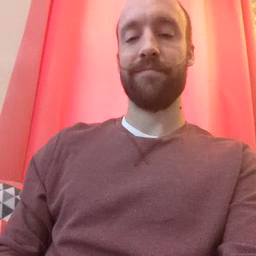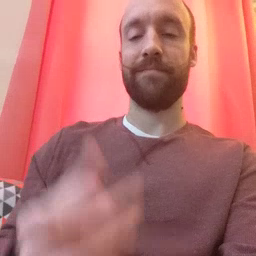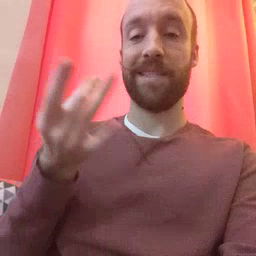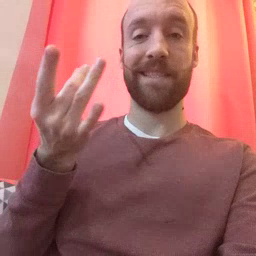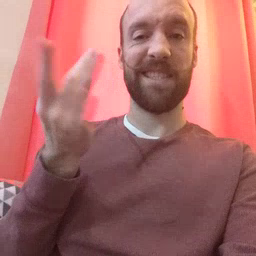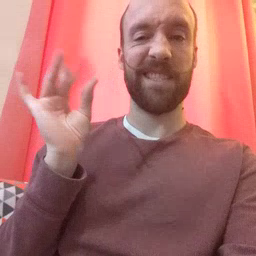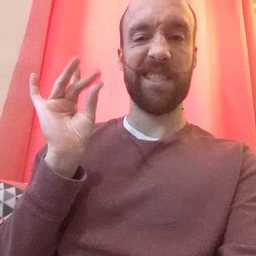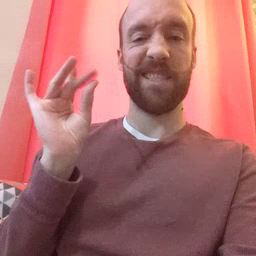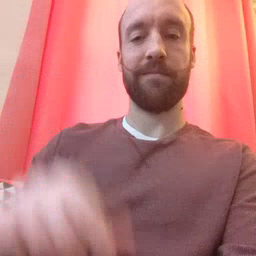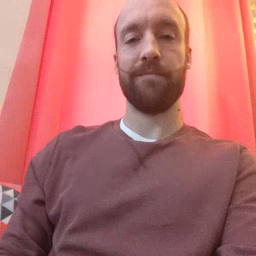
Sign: sticky